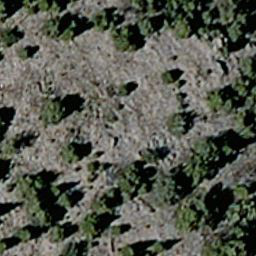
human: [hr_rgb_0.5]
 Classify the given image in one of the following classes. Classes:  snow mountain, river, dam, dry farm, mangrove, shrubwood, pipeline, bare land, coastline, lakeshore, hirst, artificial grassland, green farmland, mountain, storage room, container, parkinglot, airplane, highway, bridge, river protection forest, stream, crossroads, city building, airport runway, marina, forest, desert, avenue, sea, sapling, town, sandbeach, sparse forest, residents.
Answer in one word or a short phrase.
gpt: sparse forest